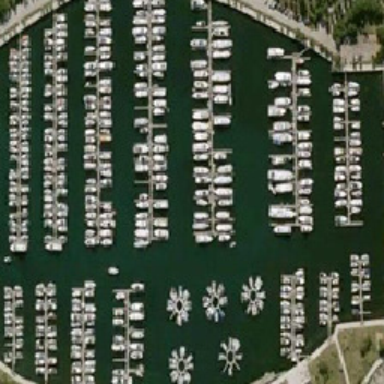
Located between the wood and the lawn the curve port is surrounded by a path along with a compact laid boat row .